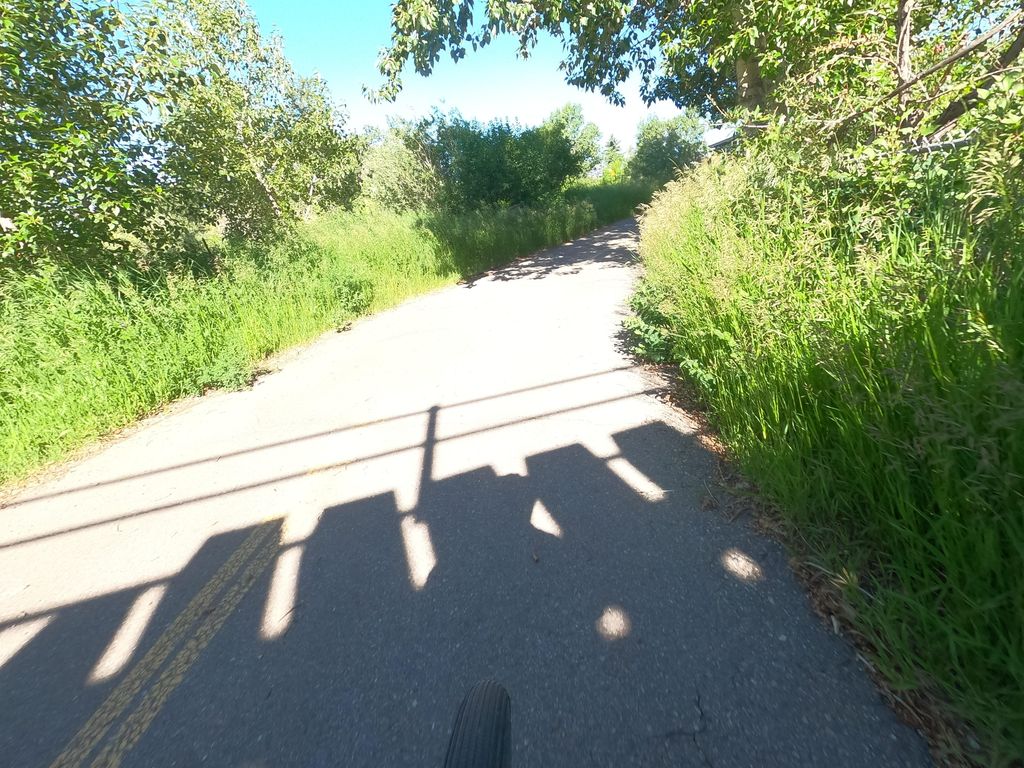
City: calgary